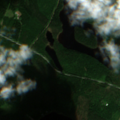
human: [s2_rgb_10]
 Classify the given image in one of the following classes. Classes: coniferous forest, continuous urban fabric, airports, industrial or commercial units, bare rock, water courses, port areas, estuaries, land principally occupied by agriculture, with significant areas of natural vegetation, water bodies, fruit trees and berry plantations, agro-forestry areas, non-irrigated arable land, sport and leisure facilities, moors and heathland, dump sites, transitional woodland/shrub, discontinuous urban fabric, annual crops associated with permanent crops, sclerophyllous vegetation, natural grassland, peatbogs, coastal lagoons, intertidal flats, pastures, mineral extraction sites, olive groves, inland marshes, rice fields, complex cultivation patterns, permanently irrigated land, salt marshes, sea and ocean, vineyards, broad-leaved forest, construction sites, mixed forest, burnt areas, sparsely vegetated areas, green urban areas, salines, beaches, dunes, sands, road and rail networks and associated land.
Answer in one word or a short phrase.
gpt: broad-leaved forest, coniferous forest, mixed forest, transitional woodland/shrub, water bodies